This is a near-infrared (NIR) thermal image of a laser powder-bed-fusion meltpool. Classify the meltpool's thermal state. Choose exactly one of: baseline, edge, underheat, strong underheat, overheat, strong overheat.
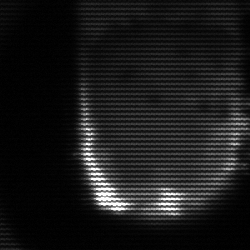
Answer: baseline